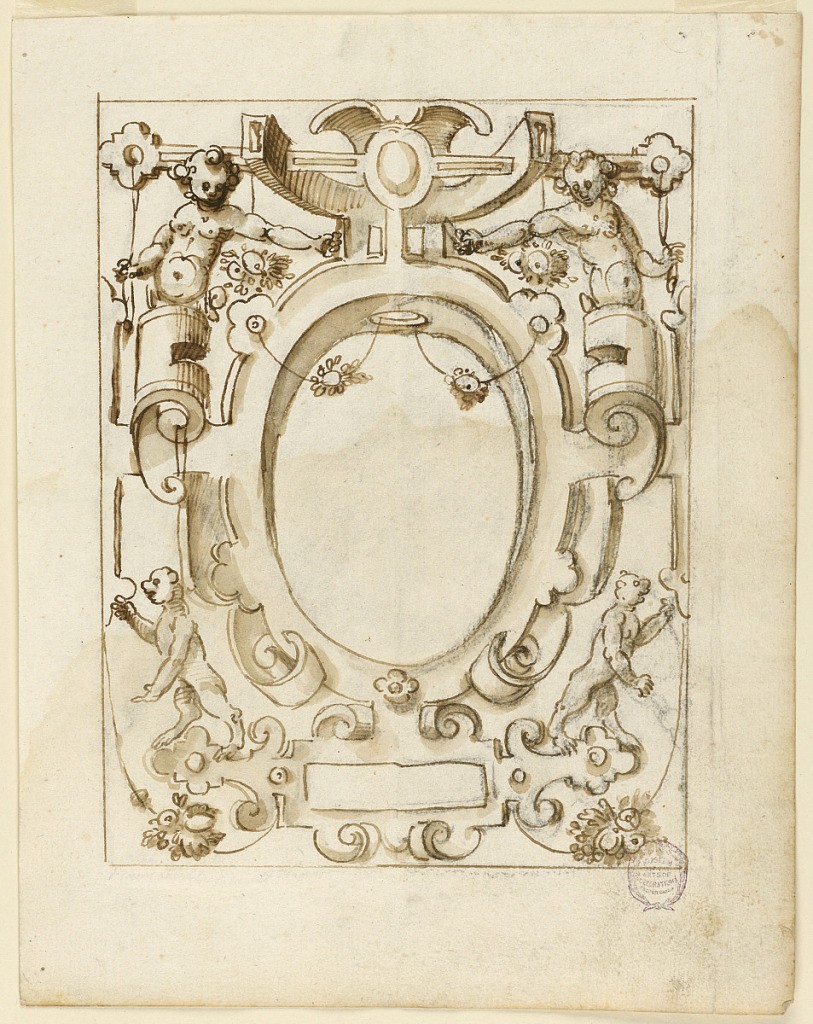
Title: Grotesque Design
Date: early 17th century
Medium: Charcoal, pen and ink, brush and watercolor on paper
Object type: Drawing
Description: Strapwork with putti and bears frames a blank oval panel.